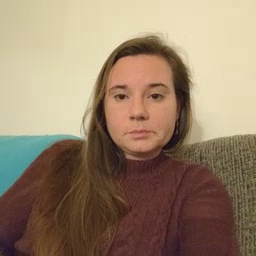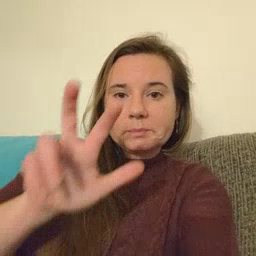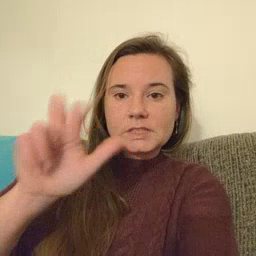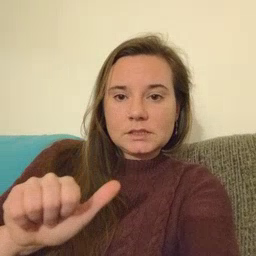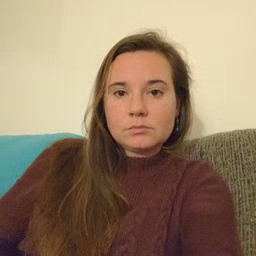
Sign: pizza